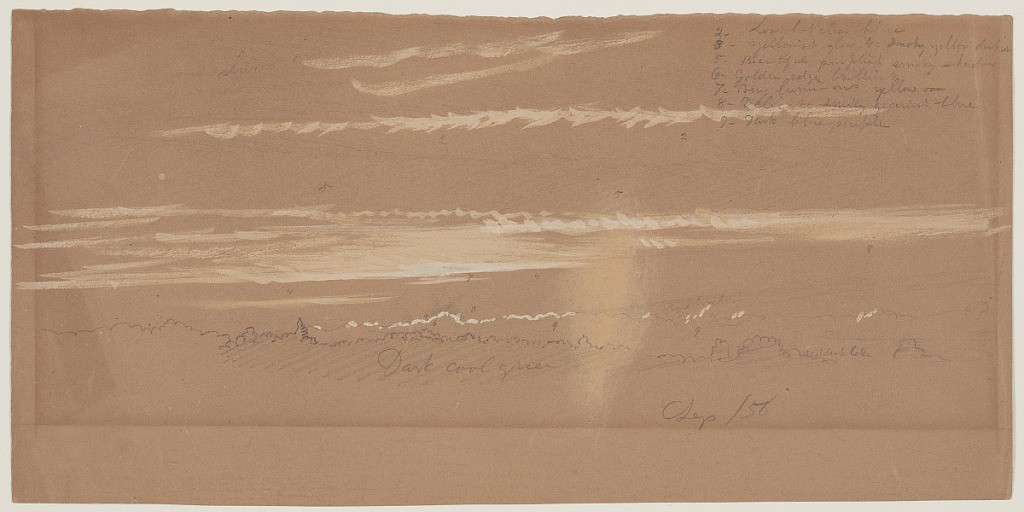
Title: Sunset near Niagara Falls
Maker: Frederic Edwin Church, American, 1826–1900
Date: September 1856
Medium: Graphite and white gouache on light brown wove paper
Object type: drawing
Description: Landscape sketch showing a view of a brightly-lit sunset sky above a line of treetops near Niagara Falls. In the middle distance, dark treetops unify to form a billowing mass across the composition. At center, a low-lying and puffy bank of clouds is backlit by the setting sun, resulting in a luminous silver lining at center. Above, long, wispy, layered bands of clouds are highlighted in white gouache to indicate their high level of luminosity as they reflect the setting sun's light.